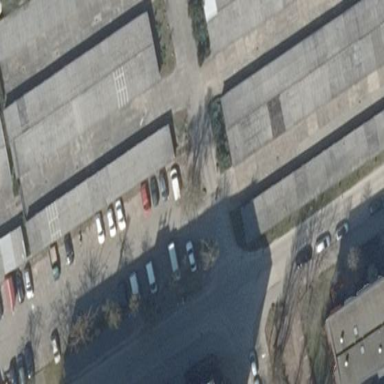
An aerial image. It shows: Group of garages.